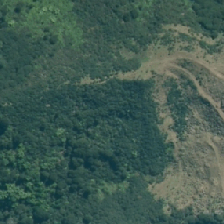
Land cover: high_producing_grassland